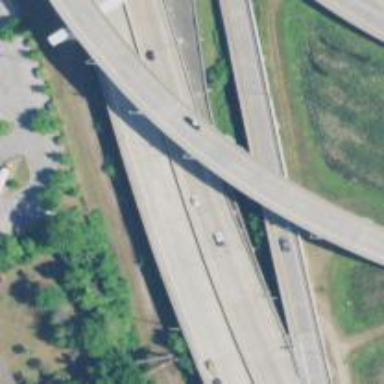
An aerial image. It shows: Motorway bridge.